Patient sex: F
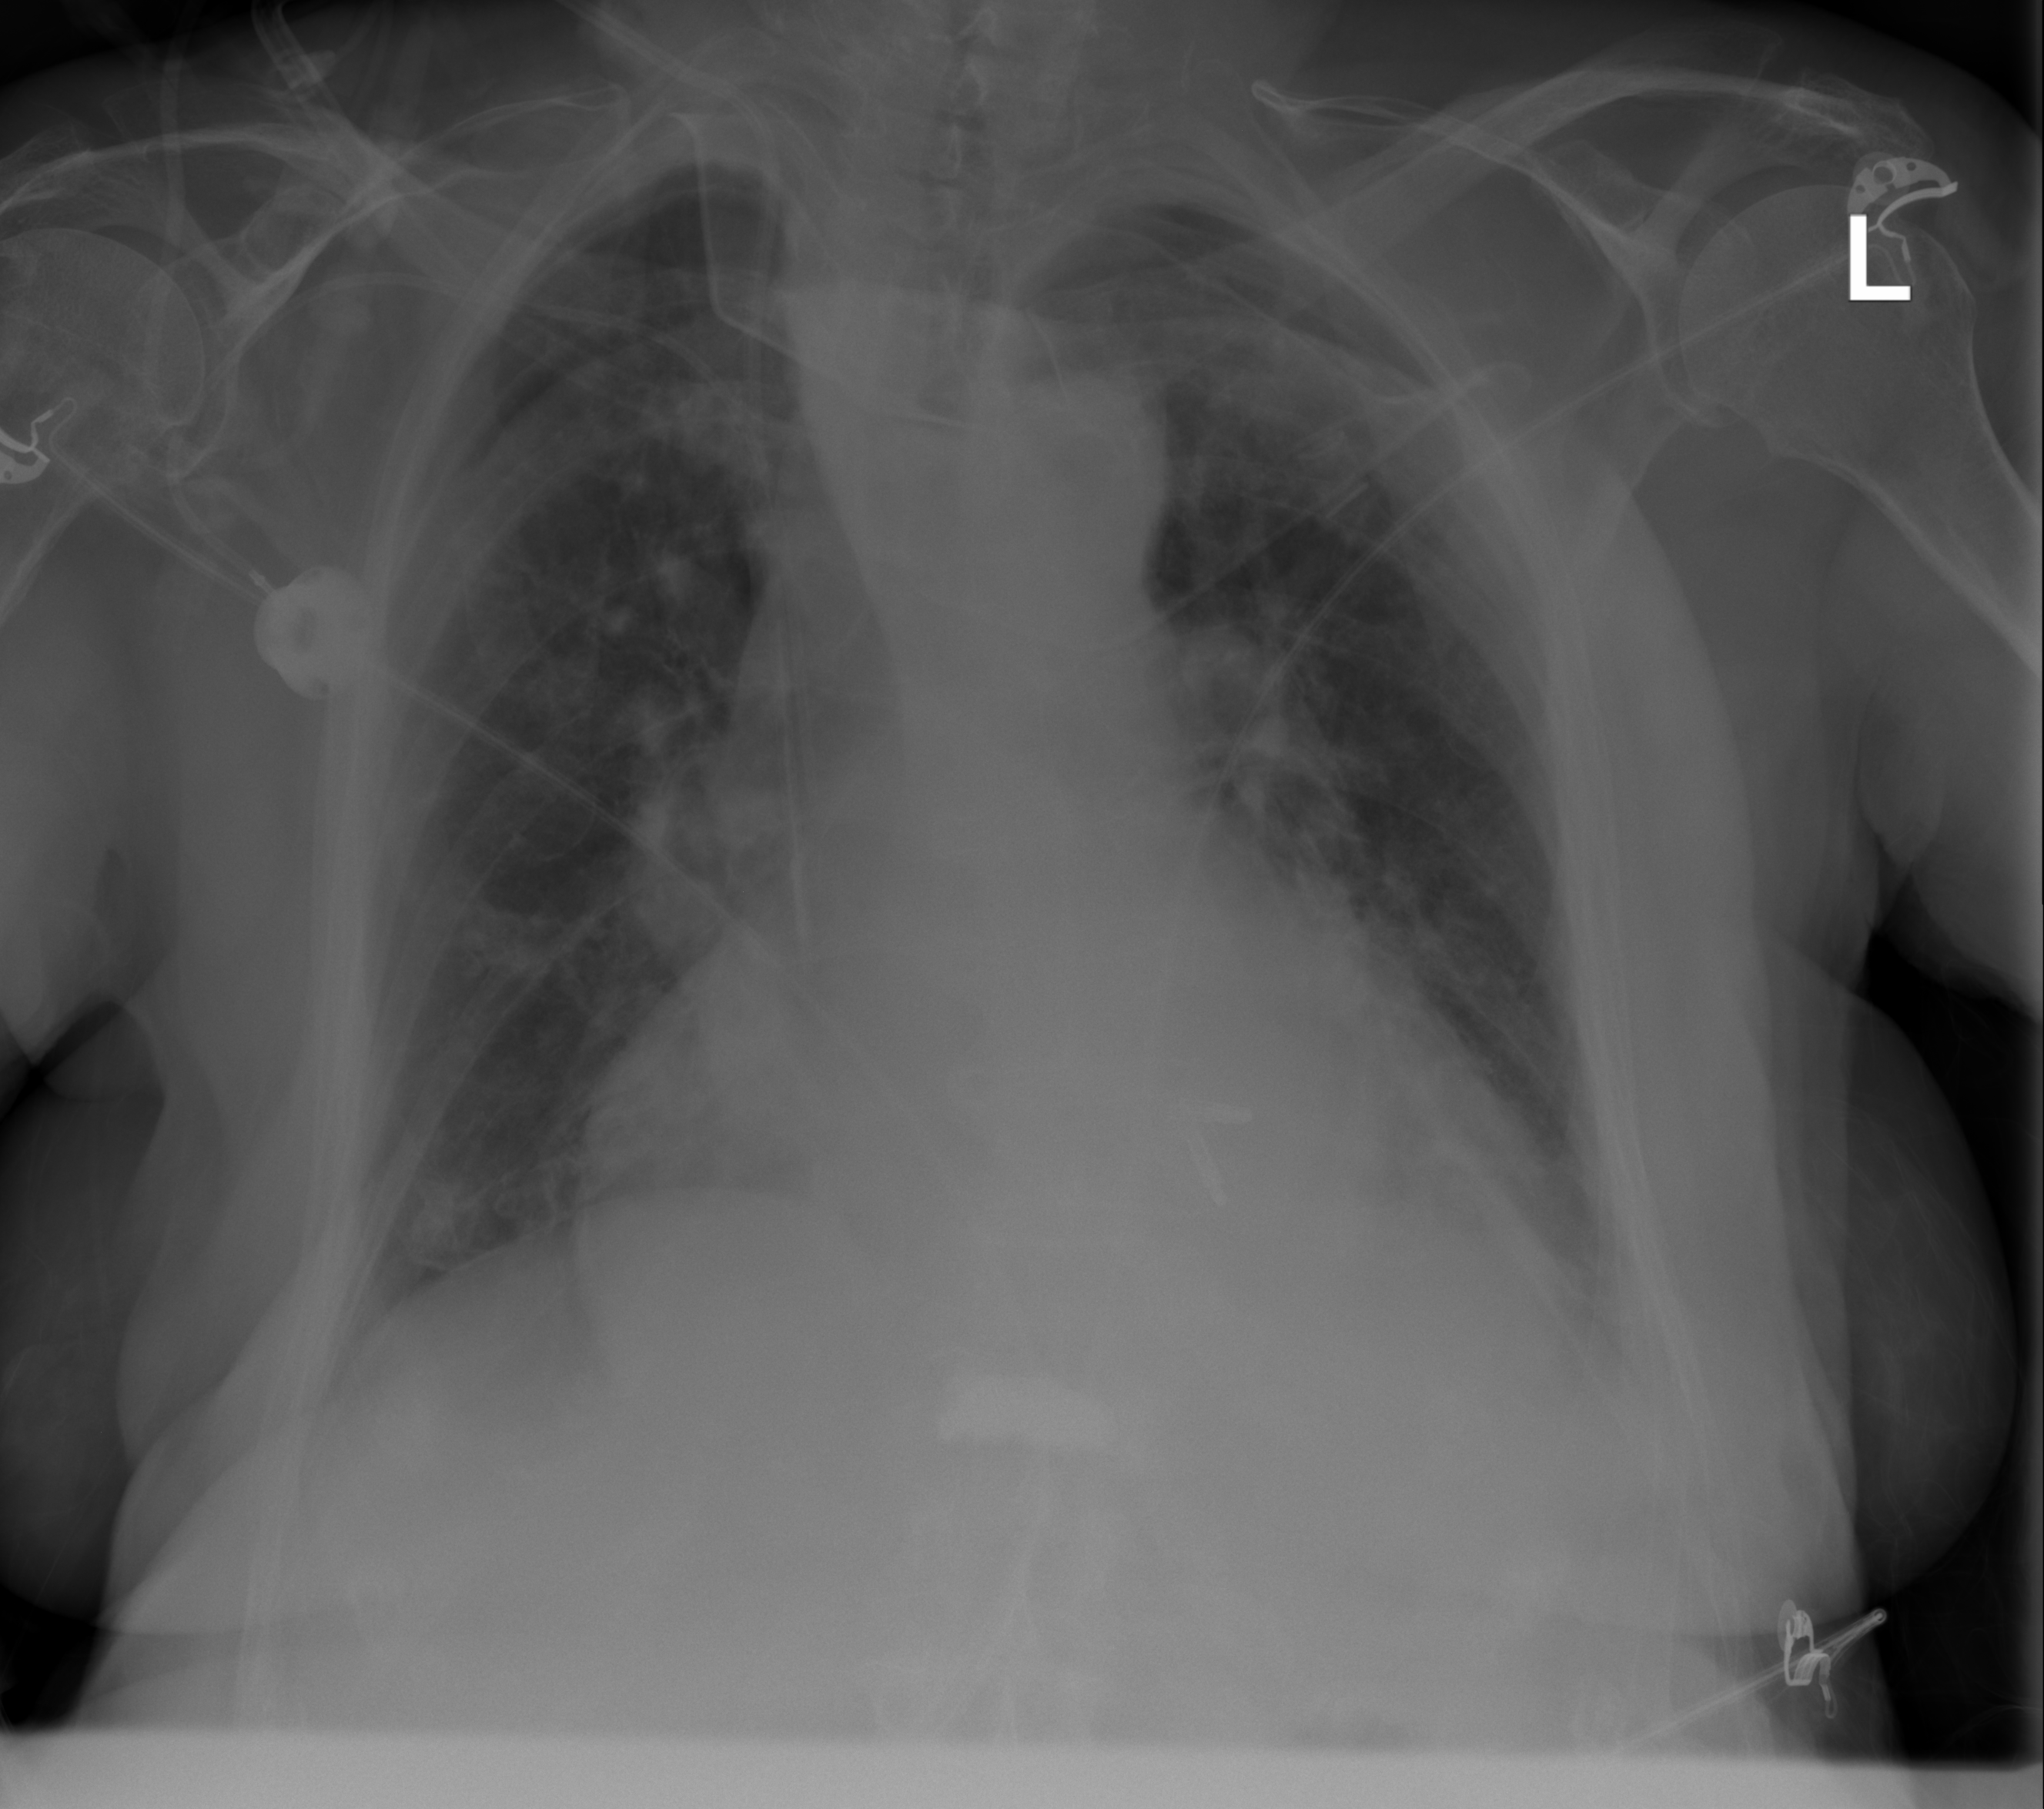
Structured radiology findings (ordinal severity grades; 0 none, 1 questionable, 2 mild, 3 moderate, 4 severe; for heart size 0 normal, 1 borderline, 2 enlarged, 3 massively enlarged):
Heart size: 3
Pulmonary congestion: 1
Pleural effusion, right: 0
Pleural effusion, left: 1
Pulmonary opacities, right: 0
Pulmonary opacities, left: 0
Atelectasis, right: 0
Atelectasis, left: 2